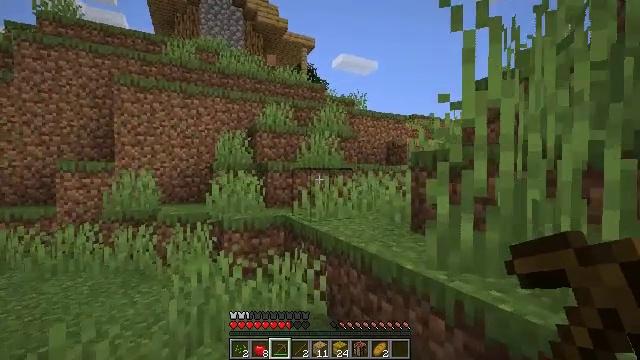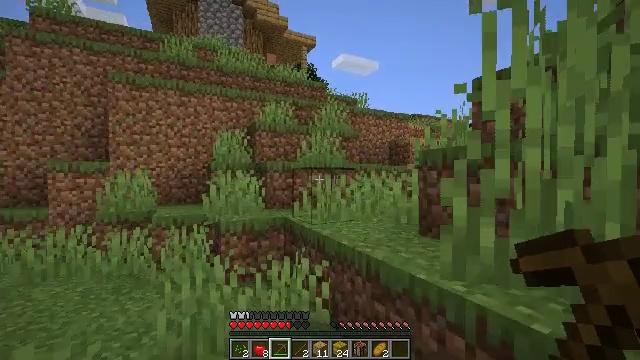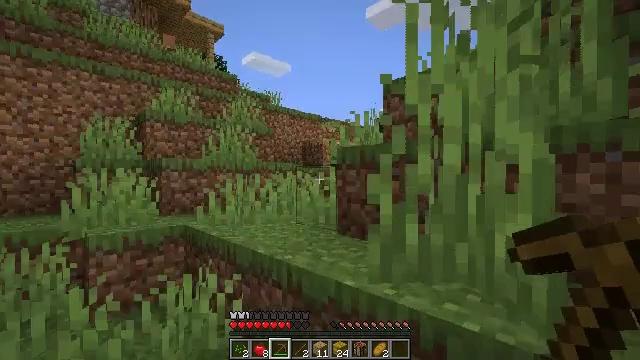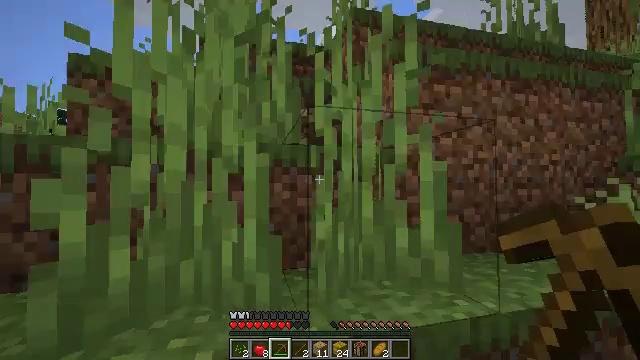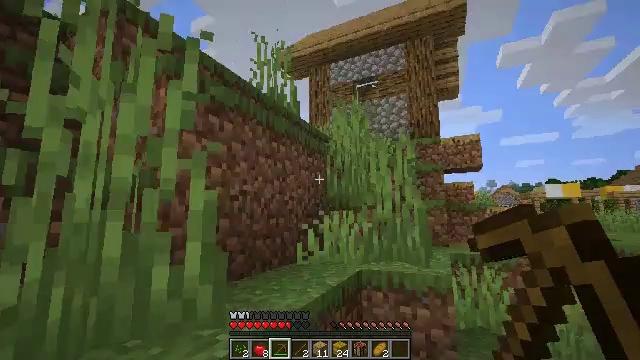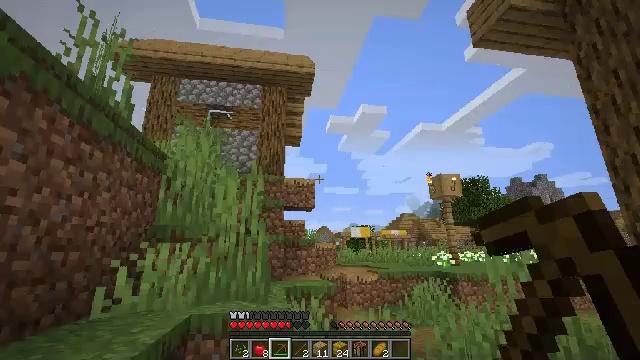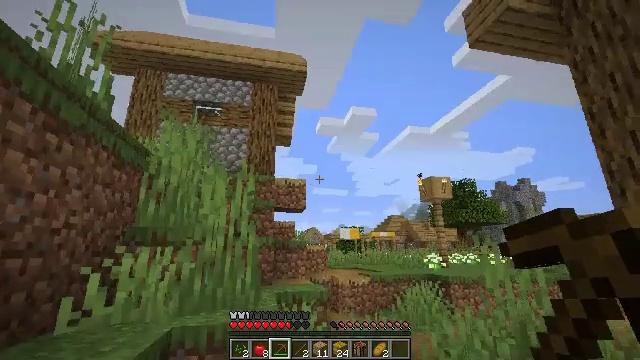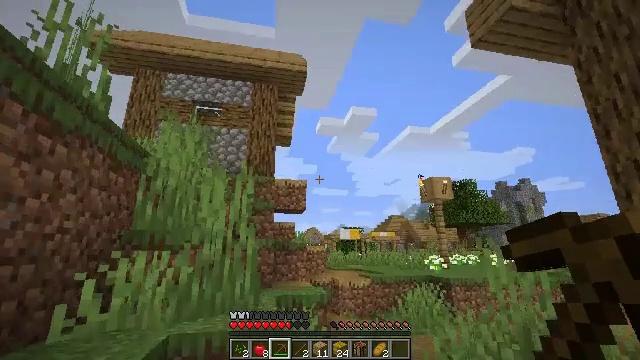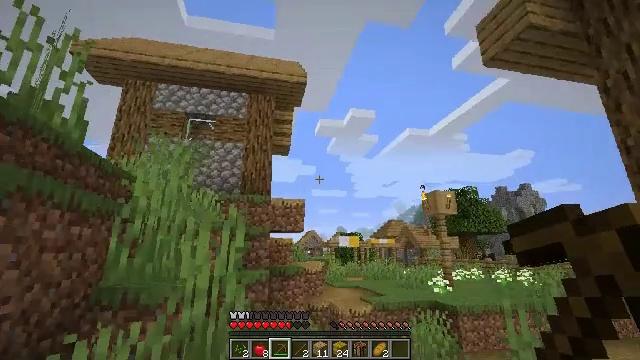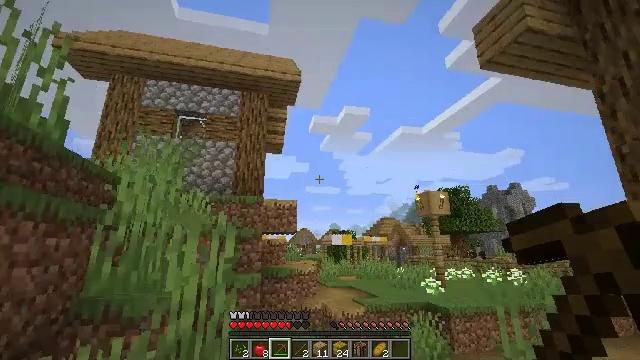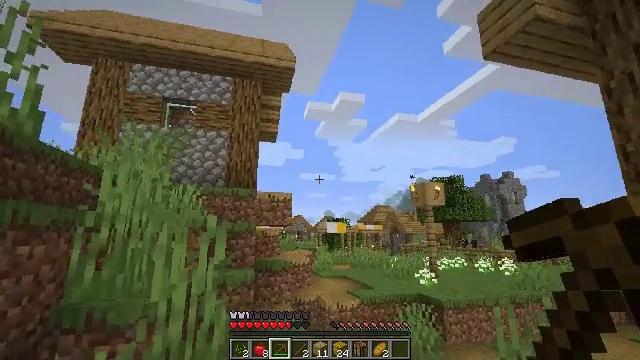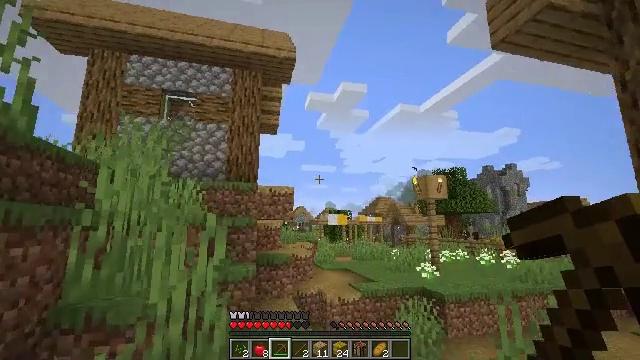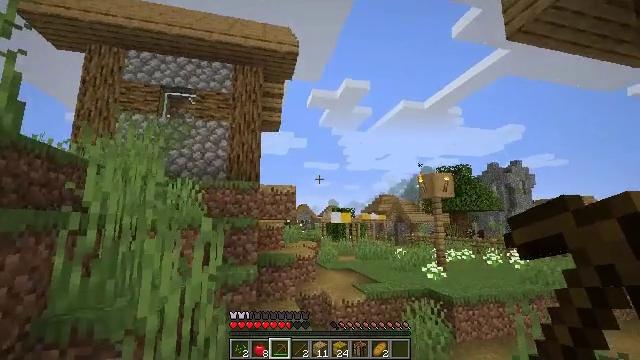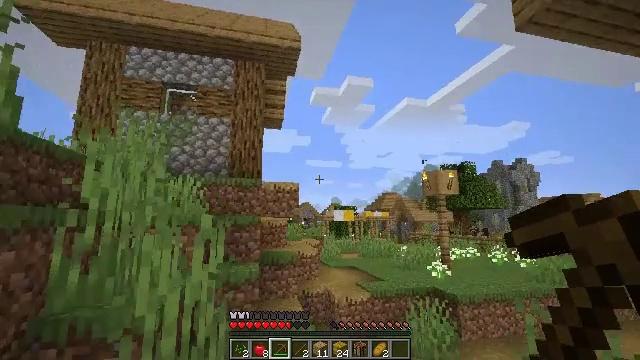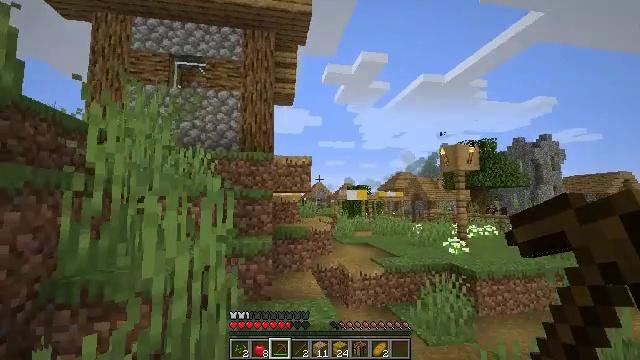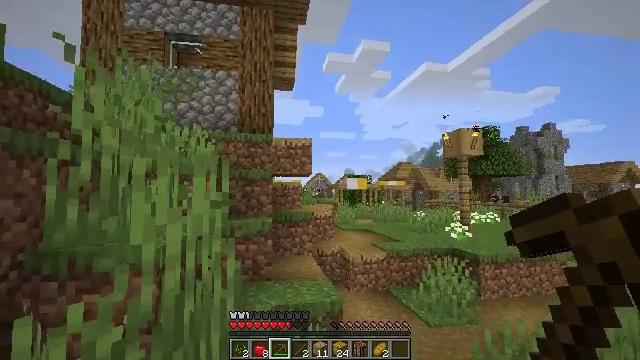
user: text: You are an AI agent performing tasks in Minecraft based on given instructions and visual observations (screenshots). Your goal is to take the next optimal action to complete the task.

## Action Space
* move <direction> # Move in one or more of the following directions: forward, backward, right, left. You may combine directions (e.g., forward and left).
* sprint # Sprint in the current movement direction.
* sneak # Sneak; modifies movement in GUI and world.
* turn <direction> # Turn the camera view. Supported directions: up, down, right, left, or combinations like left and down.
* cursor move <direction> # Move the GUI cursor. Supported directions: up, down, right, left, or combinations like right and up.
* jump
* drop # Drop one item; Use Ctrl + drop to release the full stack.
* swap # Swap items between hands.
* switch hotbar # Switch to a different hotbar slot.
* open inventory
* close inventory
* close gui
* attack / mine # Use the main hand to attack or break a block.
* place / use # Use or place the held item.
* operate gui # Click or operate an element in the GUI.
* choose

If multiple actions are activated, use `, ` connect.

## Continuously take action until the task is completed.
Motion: motion action
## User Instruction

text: Mine the grass path to create a new path.
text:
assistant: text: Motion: move forward
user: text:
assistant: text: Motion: move forward, turn right
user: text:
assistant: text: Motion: move forward, turn right and up
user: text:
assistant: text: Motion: move forward, turn right and up
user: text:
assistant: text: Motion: move forward, turn right and up
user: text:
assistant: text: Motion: move forward, turn right
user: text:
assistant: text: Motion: move forward, jump
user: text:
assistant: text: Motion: move forward, jump
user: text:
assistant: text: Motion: move forward, turn right, jump
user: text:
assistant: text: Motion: move forward, turn right and down
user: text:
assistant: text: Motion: move forward, turn down
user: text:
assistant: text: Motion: move forward
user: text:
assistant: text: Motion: move forward
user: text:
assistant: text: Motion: move forward, turn left and down, jump
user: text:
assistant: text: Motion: move forward, turn down, jump
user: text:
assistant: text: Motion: move forward, jump
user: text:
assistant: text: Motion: move forward, turn left and down, jump
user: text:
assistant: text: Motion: move forward, turn left and down, jump
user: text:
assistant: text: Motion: move forward, turn left and down, jump
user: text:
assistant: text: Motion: move forward, turn left, jump
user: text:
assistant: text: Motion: move forward, turn left, jump
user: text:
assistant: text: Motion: move forward, turn left, jump
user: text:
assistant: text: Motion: move forward, turn left, jump
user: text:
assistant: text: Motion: move forward, jump
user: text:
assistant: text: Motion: move forward, jump
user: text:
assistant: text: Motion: move forward, jump
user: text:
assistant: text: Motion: move forward, jump
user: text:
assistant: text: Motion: move forward, turn right, jump
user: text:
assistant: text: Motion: move forward, turn right, jump
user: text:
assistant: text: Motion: move forward, turn right and down, jump